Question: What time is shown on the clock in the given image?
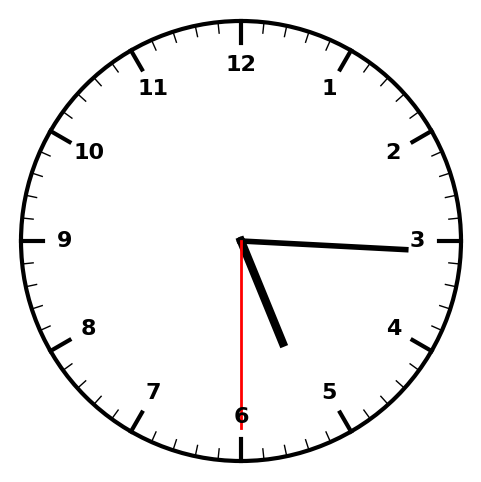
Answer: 05:15:30